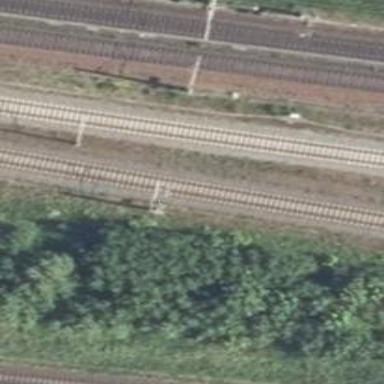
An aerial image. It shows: Milestone along the railway with catenary mast.